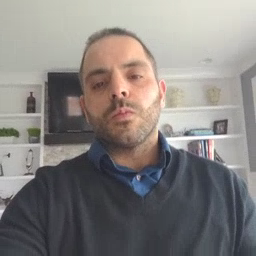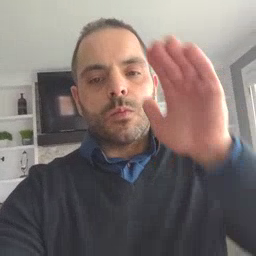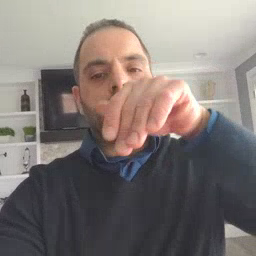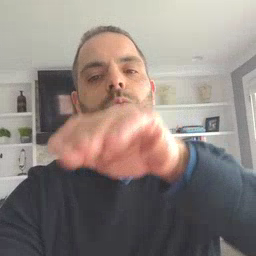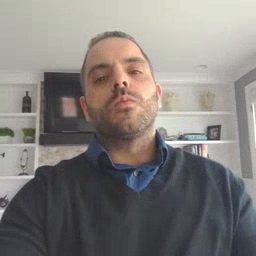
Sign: elephant